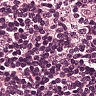
Metastatic tissue present: no